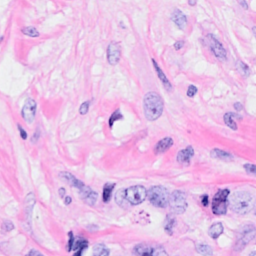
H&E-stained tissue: Breast